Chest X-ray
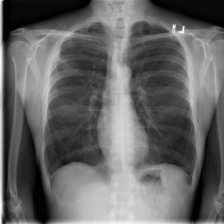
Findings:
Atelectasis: negative
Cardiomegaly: negative
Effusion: negative
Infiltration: negative
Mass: negative
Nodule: negative
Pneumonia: negative
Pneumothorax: negative
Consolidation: negative
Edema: negative
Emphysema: negative
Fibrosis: negative
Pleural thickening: negative
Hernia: negative